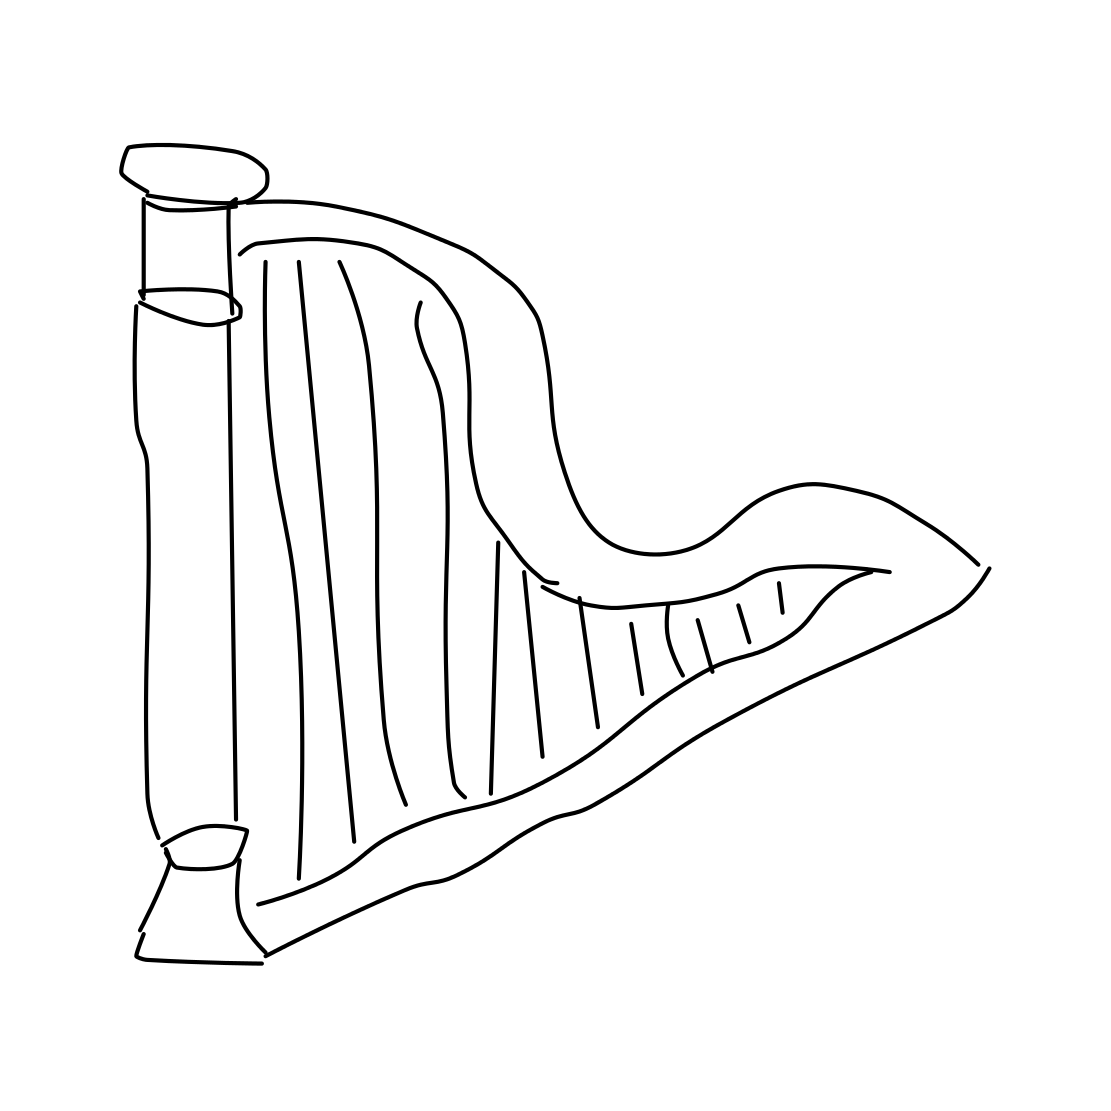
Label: harp